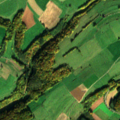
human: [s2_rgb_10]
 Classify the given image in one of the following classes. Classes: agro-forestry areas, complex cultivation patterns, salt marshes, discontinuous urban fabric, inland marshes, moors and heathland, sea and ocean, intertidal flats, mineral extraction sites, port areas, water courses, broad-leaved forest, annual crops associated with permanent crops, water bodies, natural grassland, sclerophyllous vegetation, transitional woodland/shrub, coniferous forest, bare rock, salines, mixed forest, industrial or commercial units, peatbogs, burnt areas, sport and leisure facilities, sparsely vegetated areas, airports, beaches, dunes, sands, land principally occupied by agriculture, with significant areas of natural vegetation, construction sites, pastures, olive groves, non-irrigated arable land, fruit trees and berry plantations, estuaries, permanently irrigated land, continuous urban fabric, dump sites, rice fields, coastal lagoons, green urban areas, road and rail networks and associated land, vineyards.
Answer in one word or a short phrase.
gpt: non-irrigated arable land, pastures, complex cultivation patterns, land principally occupied by agriculture, with significant areas of natural vegetation, broad-leaved forest